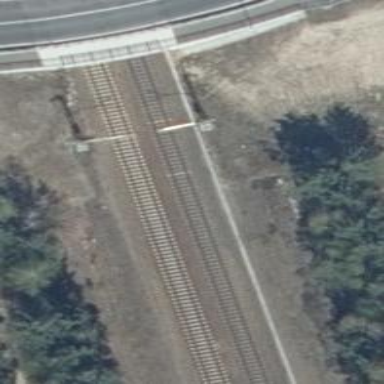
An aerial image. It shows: Milestone along the railway track with catenary mast.